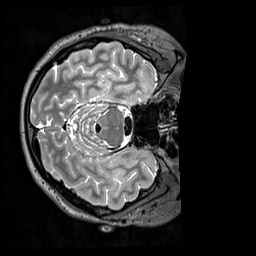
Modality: T2w
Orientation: axial
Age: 28
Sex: female
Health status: healthy
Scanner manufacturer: siemens
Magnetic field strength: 3 T
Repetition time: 3.2 s
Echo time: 0.568 s